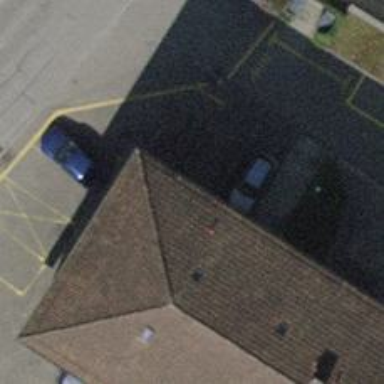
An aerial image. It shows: Restaurant.